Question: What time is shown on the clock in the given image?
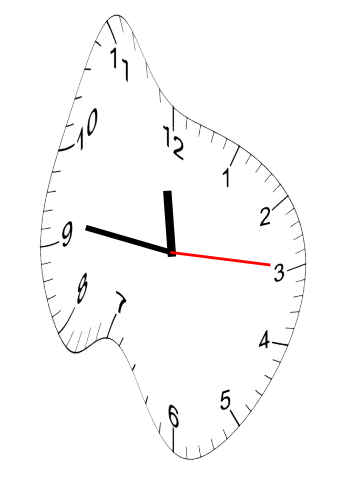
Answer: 11:46:15